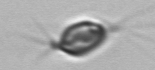
Label: Chrysochromulina